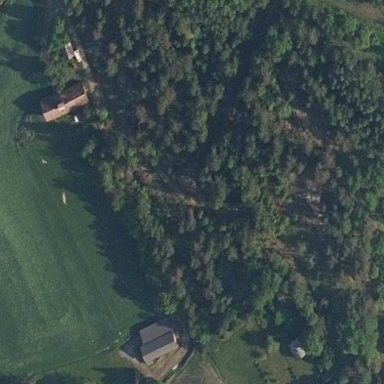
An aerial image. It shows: Beautiful woodland area.